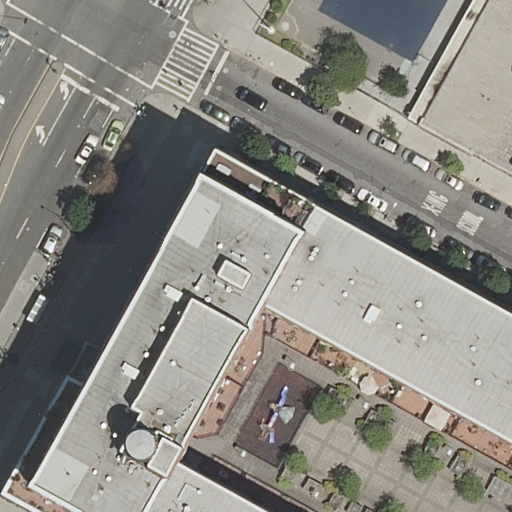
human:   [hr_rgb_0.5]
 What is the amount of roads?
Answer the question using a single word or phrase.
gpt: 6

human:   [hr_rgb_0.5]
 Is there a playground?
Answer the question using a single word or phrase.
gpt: yes

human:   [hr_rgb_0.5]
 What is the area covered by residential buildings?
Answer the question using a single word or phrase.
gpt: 5598m2

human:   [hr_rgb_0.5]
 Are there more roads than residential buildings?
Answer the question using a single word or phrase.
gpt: yes

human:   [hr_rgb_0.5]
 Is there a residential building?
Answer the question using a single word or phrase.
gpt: yes

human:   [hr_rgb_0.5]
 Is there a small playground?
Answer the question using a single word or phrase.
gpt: no

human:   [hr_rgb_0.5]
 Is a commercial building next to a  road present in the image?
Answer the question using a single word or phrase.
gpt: no

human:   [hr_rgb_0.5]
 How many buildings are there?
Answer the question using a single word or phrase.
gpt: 2

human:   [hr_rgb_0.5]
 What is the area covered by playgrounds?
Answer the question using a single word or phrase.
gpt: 1155m2

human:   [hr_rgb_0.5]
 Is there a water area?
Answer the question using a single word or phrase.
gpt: no

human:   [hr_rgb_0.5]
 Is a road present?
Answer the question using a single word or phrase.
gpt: yes

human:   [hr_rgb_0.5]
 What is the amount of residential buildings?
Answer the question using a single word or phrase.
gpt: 2

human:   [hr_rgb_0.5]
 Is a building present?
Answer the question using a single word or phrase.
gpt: yes

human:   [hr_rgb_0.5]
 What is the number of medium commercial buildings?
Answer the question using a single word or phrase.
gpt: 0

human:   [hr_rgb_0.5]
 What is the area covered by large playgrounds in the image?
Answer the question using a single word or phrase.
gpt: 1155m2

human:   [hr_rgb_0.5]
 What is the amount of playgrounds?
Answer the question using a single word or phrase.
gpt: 1

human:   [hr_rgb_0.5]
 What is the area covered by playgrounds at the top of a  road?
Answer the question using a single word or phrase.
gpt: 1155m2

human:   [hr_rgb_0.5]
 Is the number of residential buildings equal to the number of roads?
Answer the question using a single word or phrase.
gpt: no

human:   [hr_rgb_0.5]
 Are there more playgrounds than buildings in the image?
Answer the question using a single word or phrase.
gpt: no

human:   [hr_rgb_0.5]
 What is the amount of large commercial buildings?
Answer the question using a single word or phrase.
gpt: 0

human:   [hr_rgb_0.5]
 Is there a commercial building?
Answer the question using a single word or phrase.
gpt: no

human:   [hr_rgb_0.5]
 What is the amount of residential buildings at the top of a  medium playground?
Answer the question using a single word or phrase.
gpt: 0

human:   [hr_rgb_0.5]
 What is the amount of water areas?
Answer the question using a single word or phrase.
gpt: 0

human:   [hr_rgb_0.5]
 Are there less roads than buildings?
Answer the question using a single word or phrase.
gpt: no

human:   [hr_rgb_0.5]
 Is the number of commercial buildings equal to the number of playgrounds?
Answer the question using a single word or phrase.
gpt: no

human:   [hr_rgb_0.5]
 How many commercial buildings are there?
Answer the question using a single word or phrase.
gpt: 0

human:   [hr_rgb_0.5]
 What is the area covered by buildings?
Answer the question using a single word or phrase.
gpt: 5598m2

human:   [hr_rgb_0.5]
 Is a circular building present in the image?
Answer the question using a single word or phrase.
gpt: no

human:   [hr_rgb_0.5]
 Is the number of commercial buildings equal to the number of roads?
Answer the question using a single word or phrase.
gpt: no

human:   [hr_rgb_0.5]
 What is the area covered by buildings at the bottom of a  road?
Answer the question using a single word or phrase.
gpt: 1450m2

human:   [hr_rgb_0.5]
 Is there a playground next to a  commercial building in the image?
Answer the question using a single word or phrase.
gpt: no

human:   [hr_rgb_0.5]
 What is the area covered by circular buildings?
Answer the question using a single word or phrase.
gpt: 0m2

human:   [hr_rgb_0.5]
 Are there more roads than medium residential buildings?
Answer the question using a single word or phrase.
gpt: yes

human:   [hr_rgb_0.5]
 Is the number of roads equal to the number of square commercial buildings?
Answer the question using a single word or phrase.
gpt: no

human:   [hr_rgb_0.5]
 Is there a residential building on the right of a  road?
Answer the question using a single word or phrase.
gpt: yes

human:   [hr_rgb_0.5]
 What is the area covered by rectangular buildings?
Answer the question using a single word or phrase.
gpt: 0m2

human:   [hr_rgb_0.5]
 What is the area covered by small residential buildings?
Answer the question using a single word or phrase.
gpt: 0m2

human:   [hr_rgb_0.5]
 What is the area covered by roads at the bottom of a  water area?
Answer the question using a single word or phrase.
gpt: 0m2

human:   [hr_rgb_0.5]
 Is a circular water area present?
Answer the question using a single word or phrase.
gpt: no

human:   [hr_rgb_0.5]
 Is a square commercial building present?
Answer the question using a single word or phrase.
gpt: no

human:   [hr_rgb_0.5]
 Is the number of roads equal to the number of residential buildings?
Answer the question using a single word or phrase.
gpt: no

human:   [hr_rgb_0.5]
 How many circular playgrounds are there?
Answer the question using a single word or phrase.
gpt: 0

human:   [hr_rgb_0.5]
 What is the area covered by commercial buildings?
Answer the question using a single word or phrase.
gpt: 0m2

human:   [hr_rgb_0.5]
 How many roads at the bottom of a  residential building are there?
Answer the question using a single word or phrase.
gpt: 0

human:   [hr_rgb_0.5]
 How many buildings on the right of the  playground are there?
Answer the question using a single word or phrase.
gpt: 2

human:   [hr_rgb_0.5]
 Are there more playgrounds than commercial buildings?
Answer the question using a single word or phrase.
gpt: yes

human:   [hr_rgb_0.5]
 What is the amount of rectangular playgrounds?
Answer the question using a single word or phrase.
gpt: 1

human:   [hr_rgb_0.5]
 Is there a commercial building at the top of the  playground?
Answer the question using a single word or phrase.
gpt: no

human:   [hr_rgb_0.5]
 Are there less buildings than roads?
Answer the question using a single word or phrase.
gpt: yes

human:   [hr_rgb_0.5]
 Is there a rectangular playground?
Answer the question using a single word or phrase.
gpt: yes

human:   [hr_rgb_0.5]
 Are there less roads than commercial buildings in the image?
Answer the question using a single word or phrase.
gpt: no

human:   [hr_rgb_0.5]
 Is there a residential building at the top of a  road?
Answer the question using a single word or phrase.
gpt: no

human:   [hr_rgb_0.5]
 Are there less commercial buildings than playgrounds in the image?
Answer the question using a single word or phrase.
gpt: yes

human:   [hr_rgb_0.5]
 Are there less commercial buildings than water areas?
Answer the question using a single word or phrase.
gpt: no

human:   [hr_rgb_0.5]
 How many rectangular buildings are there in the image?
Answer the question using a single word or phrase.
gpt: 0

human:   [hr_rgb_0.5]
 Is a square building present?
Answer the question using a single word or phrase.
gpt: no

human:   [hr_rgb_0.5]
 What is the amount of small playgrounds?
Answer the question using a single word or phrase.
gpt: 0

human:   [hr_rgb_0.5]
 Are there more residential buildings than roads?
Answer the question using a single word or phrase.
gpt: no

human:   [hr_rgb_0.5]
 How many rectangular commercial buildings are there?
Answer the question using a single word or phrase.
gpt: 0

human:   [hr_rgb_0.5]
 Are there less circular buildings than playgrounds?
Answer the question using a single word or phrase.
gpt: yes

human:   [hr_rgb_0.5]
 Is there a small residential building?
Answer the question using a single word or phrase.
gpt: no

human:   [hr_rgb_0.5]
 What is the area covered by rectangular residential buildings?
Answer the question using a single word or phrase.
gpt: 0m2

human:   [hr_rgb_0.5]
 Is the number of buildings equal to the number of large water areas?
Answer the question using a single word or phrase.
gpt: no

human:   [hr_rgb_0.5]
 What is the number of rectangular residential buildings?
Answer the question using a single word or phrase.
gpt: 0